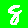
Digit: 8